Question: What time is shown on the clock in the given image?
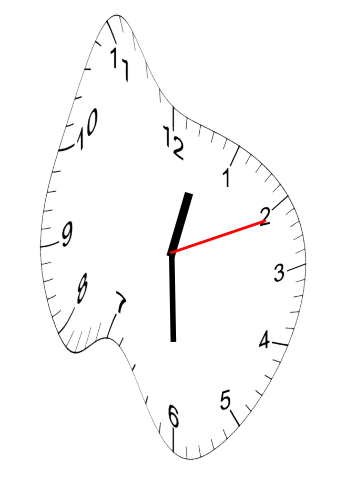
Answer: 12:30:11